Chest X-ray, PA view. Patient: 43 years old, sex F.
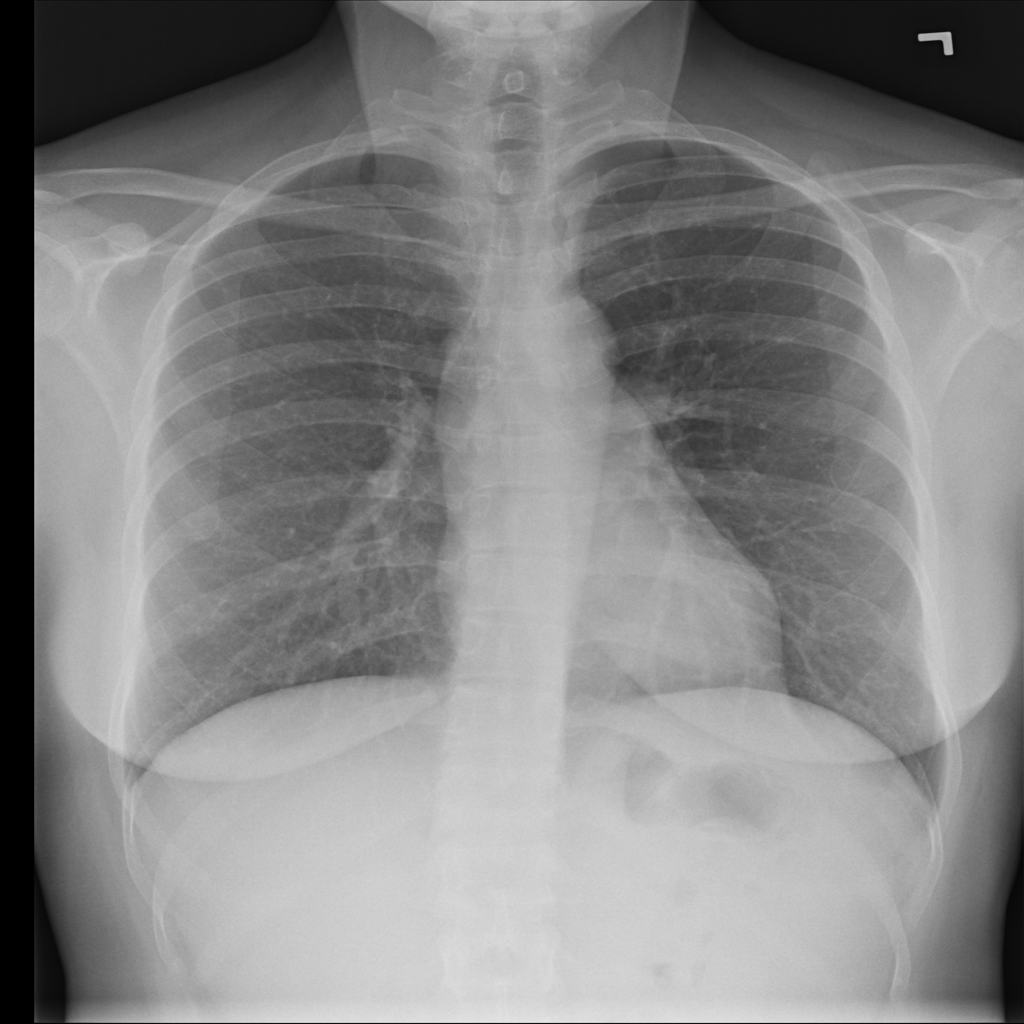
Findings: No Finding